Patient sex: F
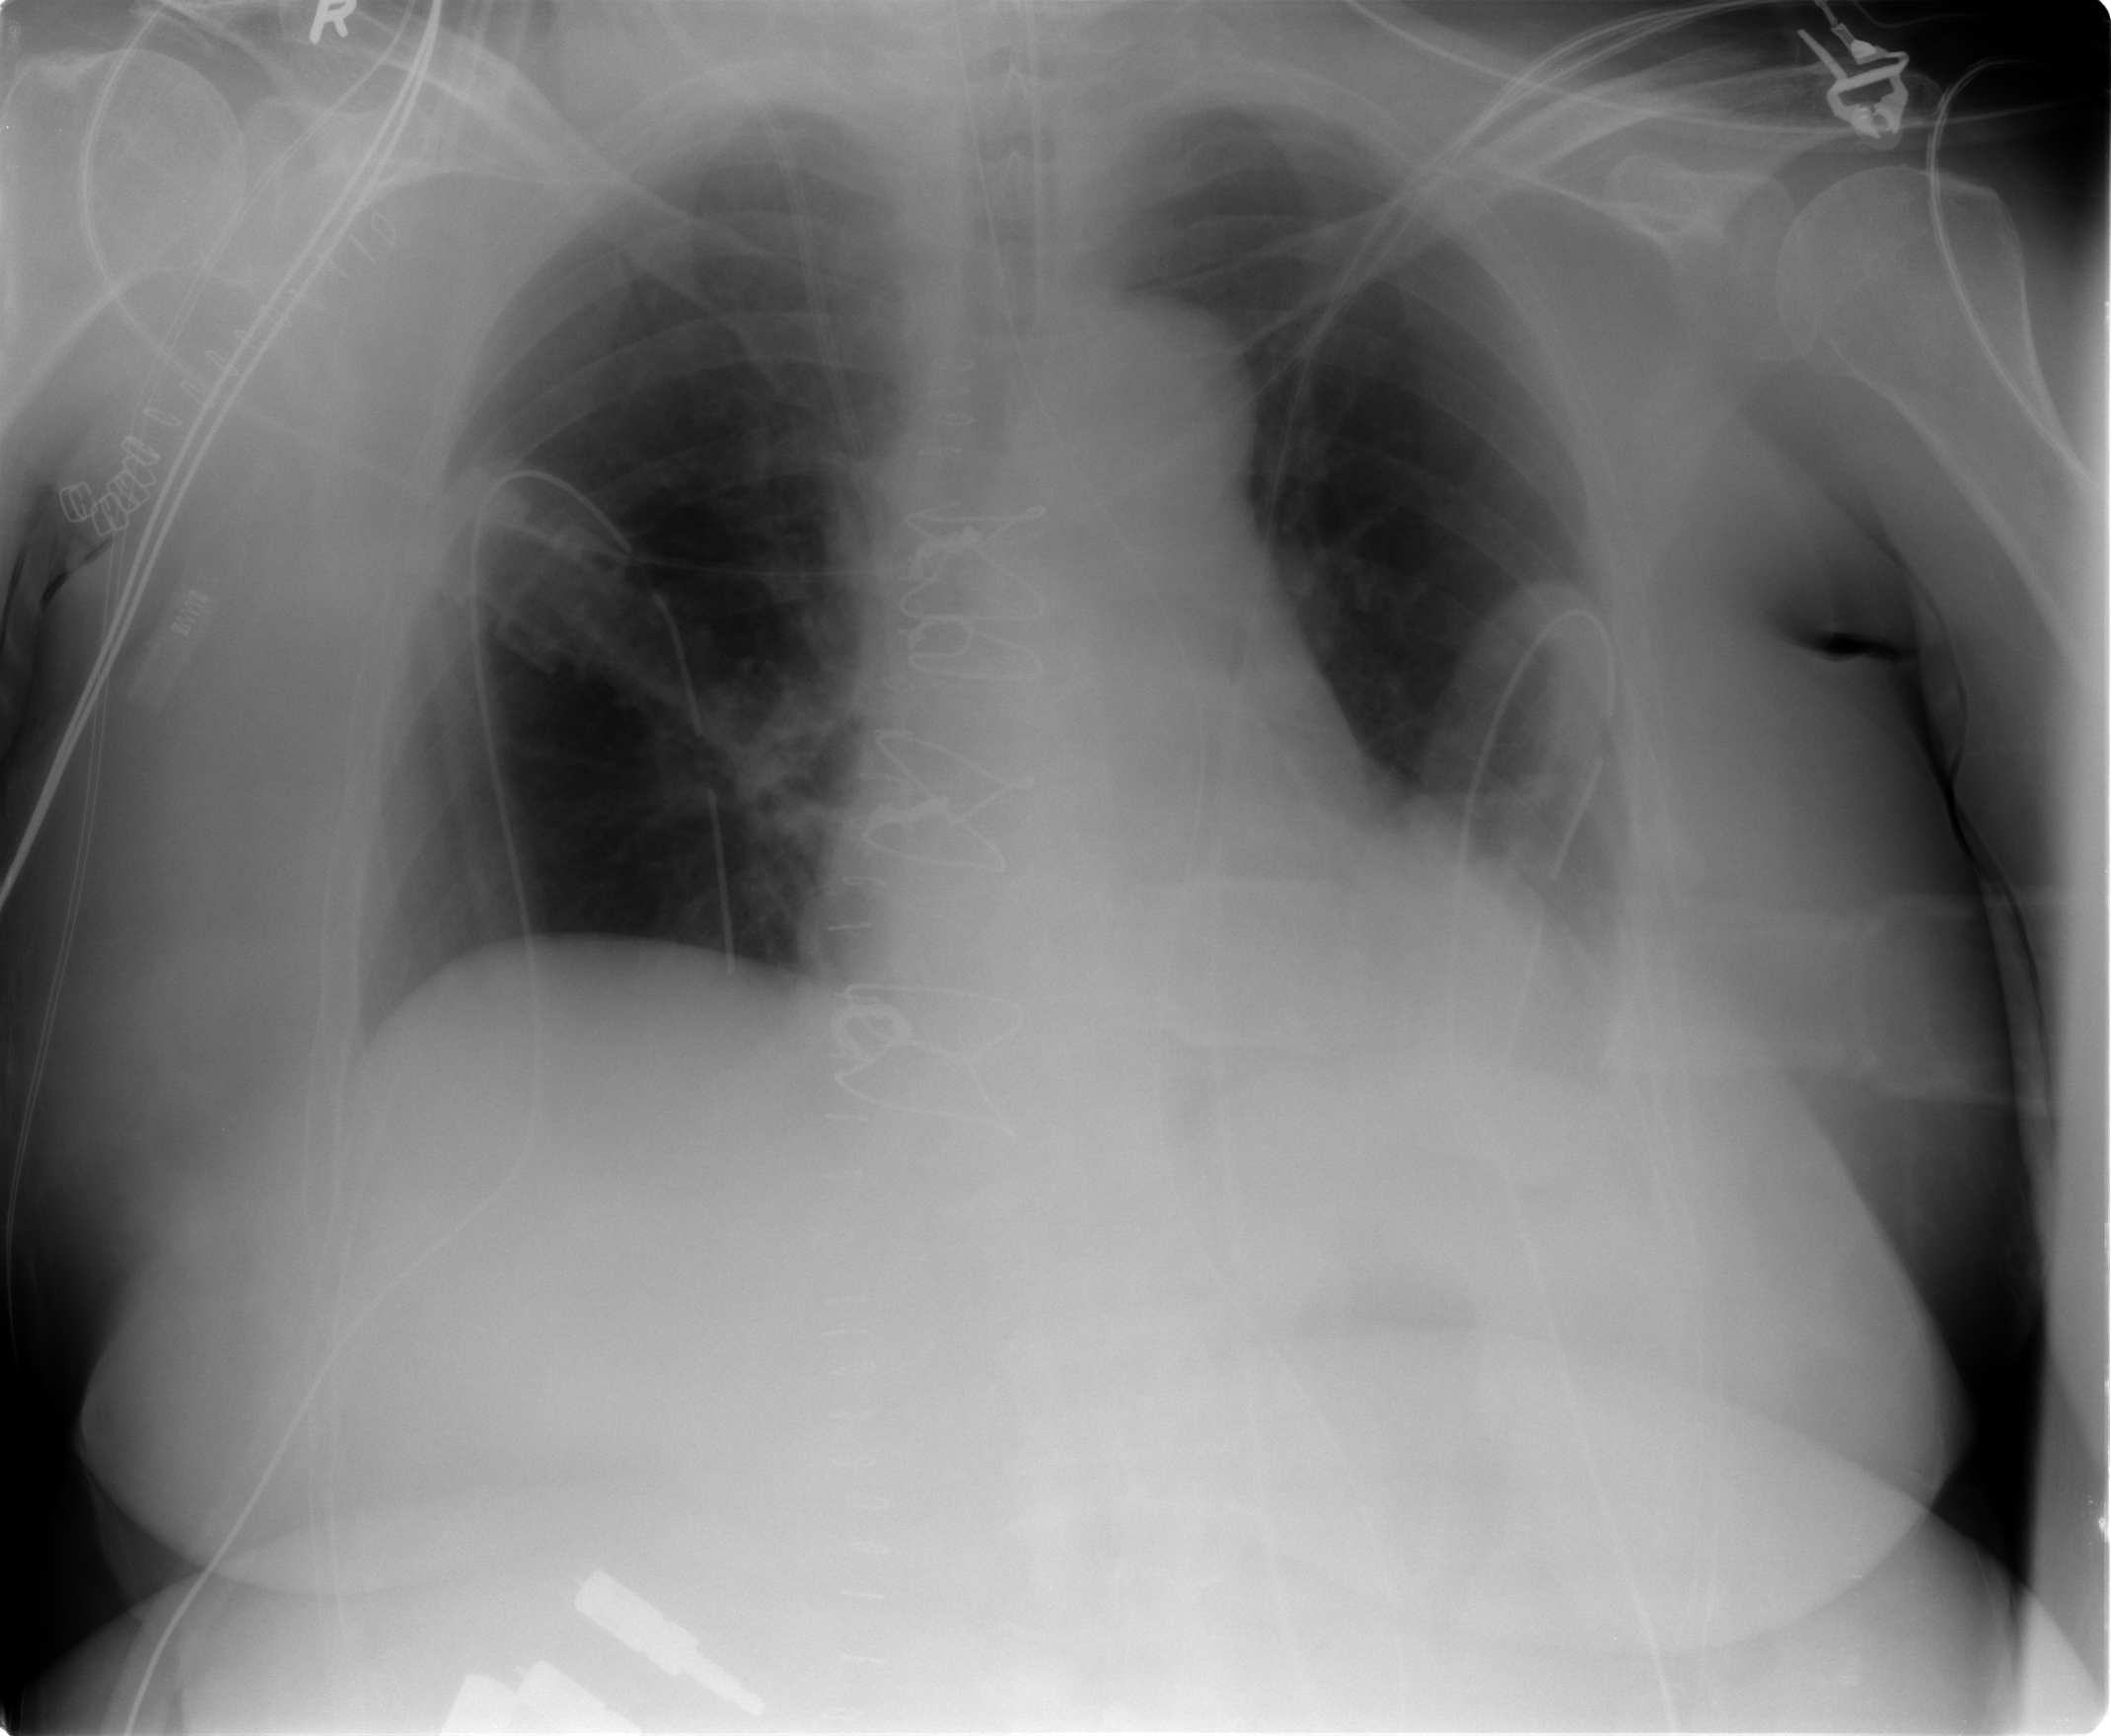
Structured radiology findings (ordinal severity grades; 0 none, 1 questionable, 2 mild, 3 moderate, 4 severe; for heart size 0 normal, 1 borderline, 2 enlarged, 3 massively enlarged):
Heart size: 1
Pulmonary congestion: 0
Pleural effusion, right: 0
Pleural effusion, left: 2
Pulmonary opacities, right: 0
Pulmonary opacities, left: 1
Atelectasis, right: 2
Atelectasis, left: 2